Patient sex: M
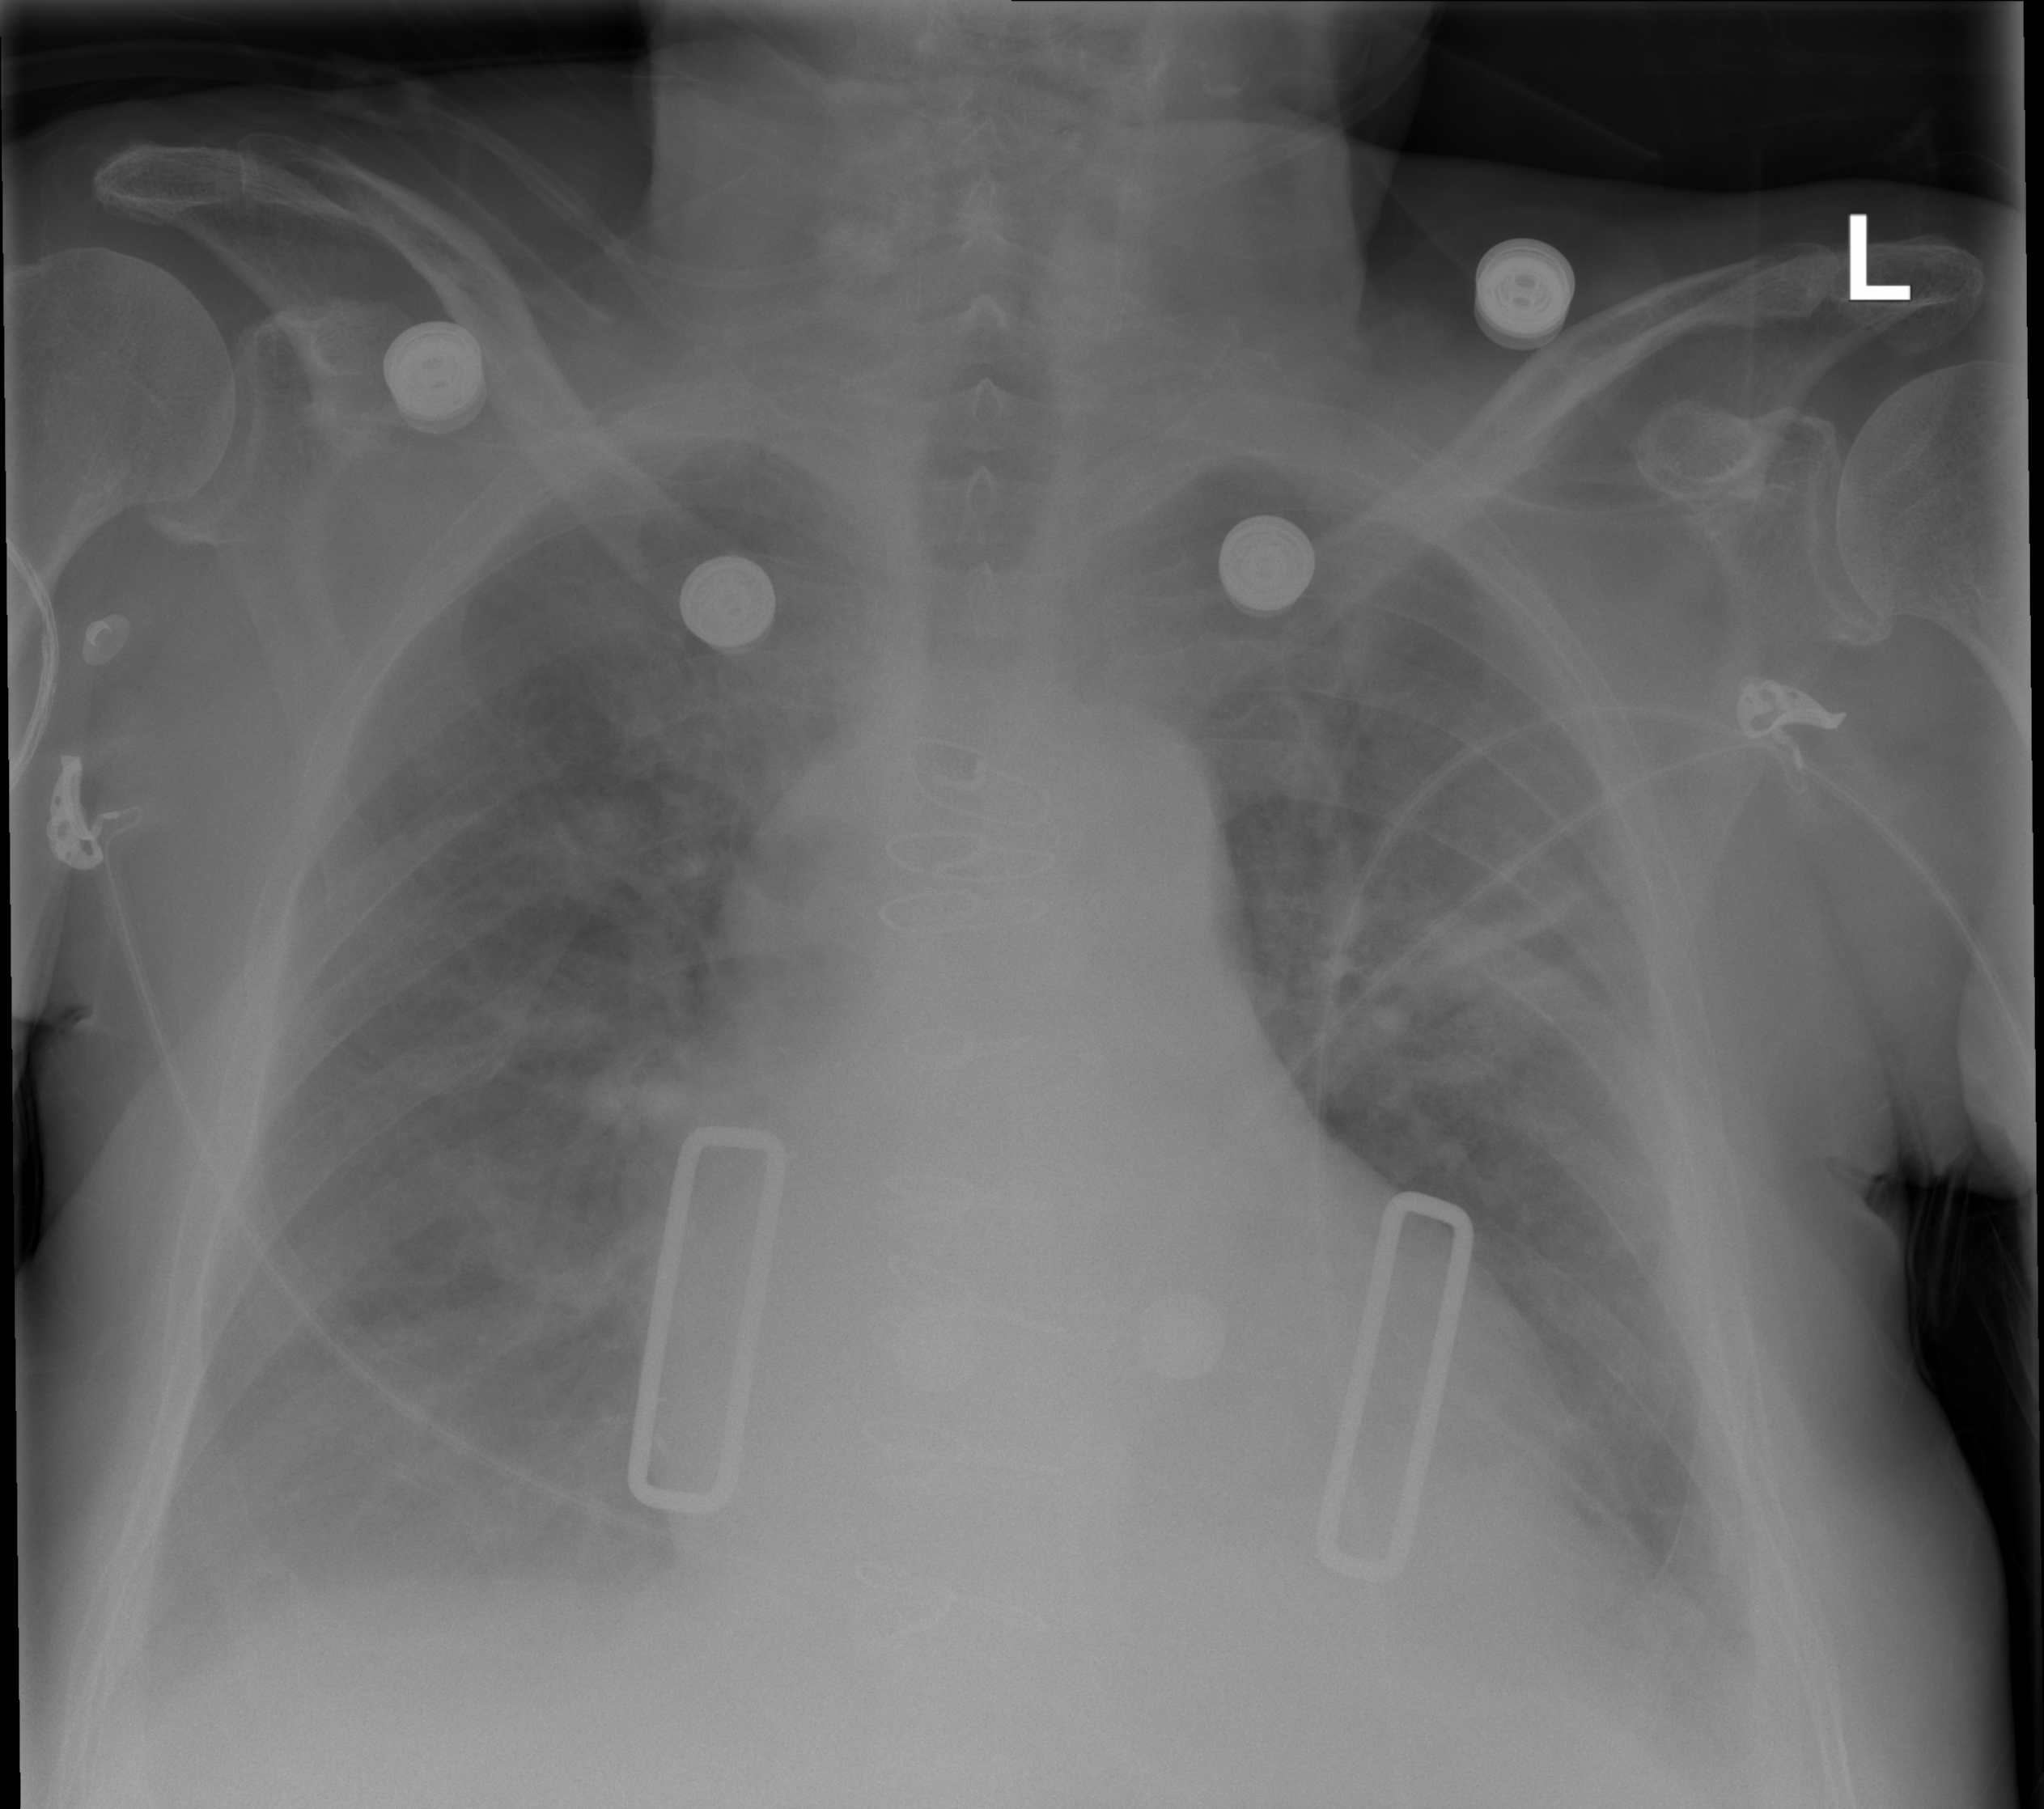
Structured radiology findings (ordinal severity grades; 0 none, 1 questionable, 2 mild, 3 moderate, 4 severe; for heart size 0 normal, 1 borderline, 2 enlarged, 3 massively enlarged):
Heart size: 2
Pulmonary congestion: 0
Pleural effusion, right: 2
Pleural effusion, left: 2
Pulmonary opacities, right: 1
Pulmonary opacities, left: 1
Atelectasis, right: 2
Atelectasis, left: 2